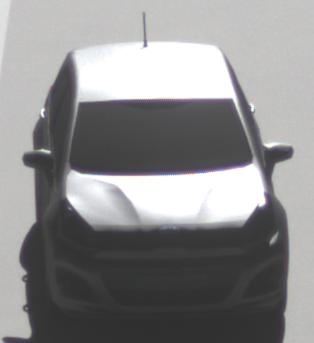
Make: KIA
Model: Rio 1.2
Detailed model: Rio (UB)
Model produced from: 2011/09
Model produced until: 2015/01
Doors: 3
Color: gray
Road condition: dry road
Daytime: midday
Contrast: high contrast